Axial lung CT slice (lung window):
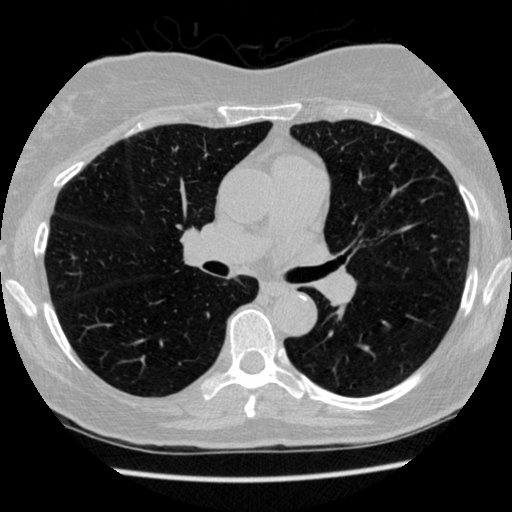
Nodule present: no